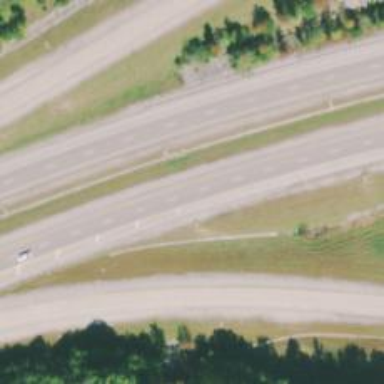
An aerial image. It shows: Asphalt motorway.